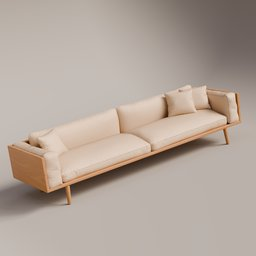
Label: furniture